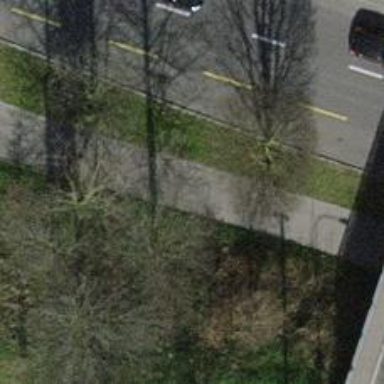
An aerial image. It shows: Asphalt pedestrian road.